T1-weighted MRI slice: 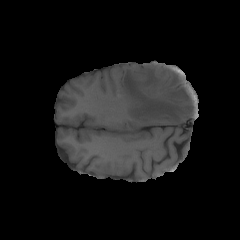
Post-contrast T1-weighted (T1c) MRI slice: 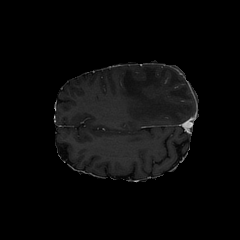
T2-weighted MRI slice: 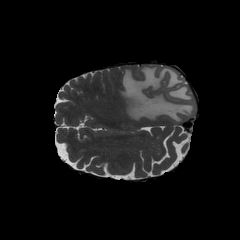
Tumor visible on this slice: yes